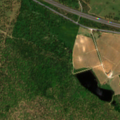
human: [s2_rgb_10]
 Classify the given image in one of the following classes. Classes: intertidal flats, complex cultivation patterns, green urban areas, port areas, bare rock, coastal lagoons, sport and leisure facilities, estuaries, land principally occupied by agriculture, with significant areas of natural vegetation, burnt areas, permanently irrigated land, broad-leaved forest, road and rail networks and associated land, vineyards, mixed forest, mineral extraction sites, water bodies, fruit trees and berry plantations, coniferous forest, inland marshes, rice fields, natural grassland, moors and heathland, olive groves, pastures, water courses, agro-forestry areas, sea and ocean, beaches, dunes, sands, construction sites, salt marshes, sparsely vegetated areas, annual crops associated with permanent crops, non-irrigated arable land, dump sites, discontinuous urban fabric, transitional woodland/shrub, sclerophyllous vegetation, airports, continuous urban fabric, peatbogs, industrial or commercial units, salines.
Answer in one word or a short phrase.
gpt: continuous urban fabric